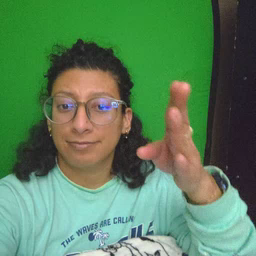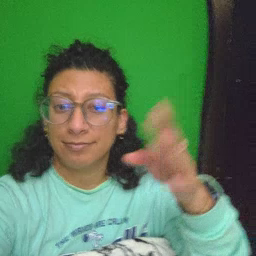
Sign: haveto